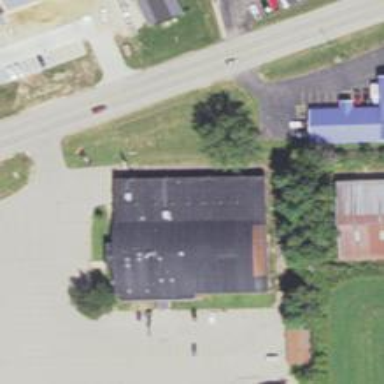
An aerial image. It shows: Building with bowling alley inside.